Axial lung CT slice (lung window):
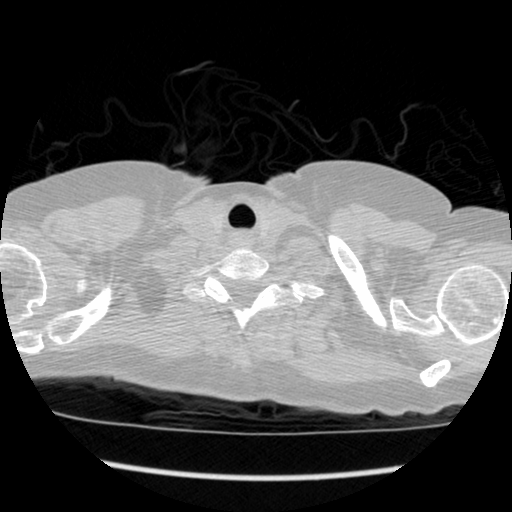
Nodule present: no